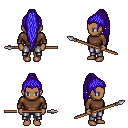
a pixel art fantasy rpg character, female body template, human, dark skin, brown long-sleeve shirt, metal pants, blue extra-long topknot hairstyle, spear, four views (front, back, left, right), 2x2 character sprite sheet, small pixel art, hard edges, no anti-aliasing